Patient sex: M
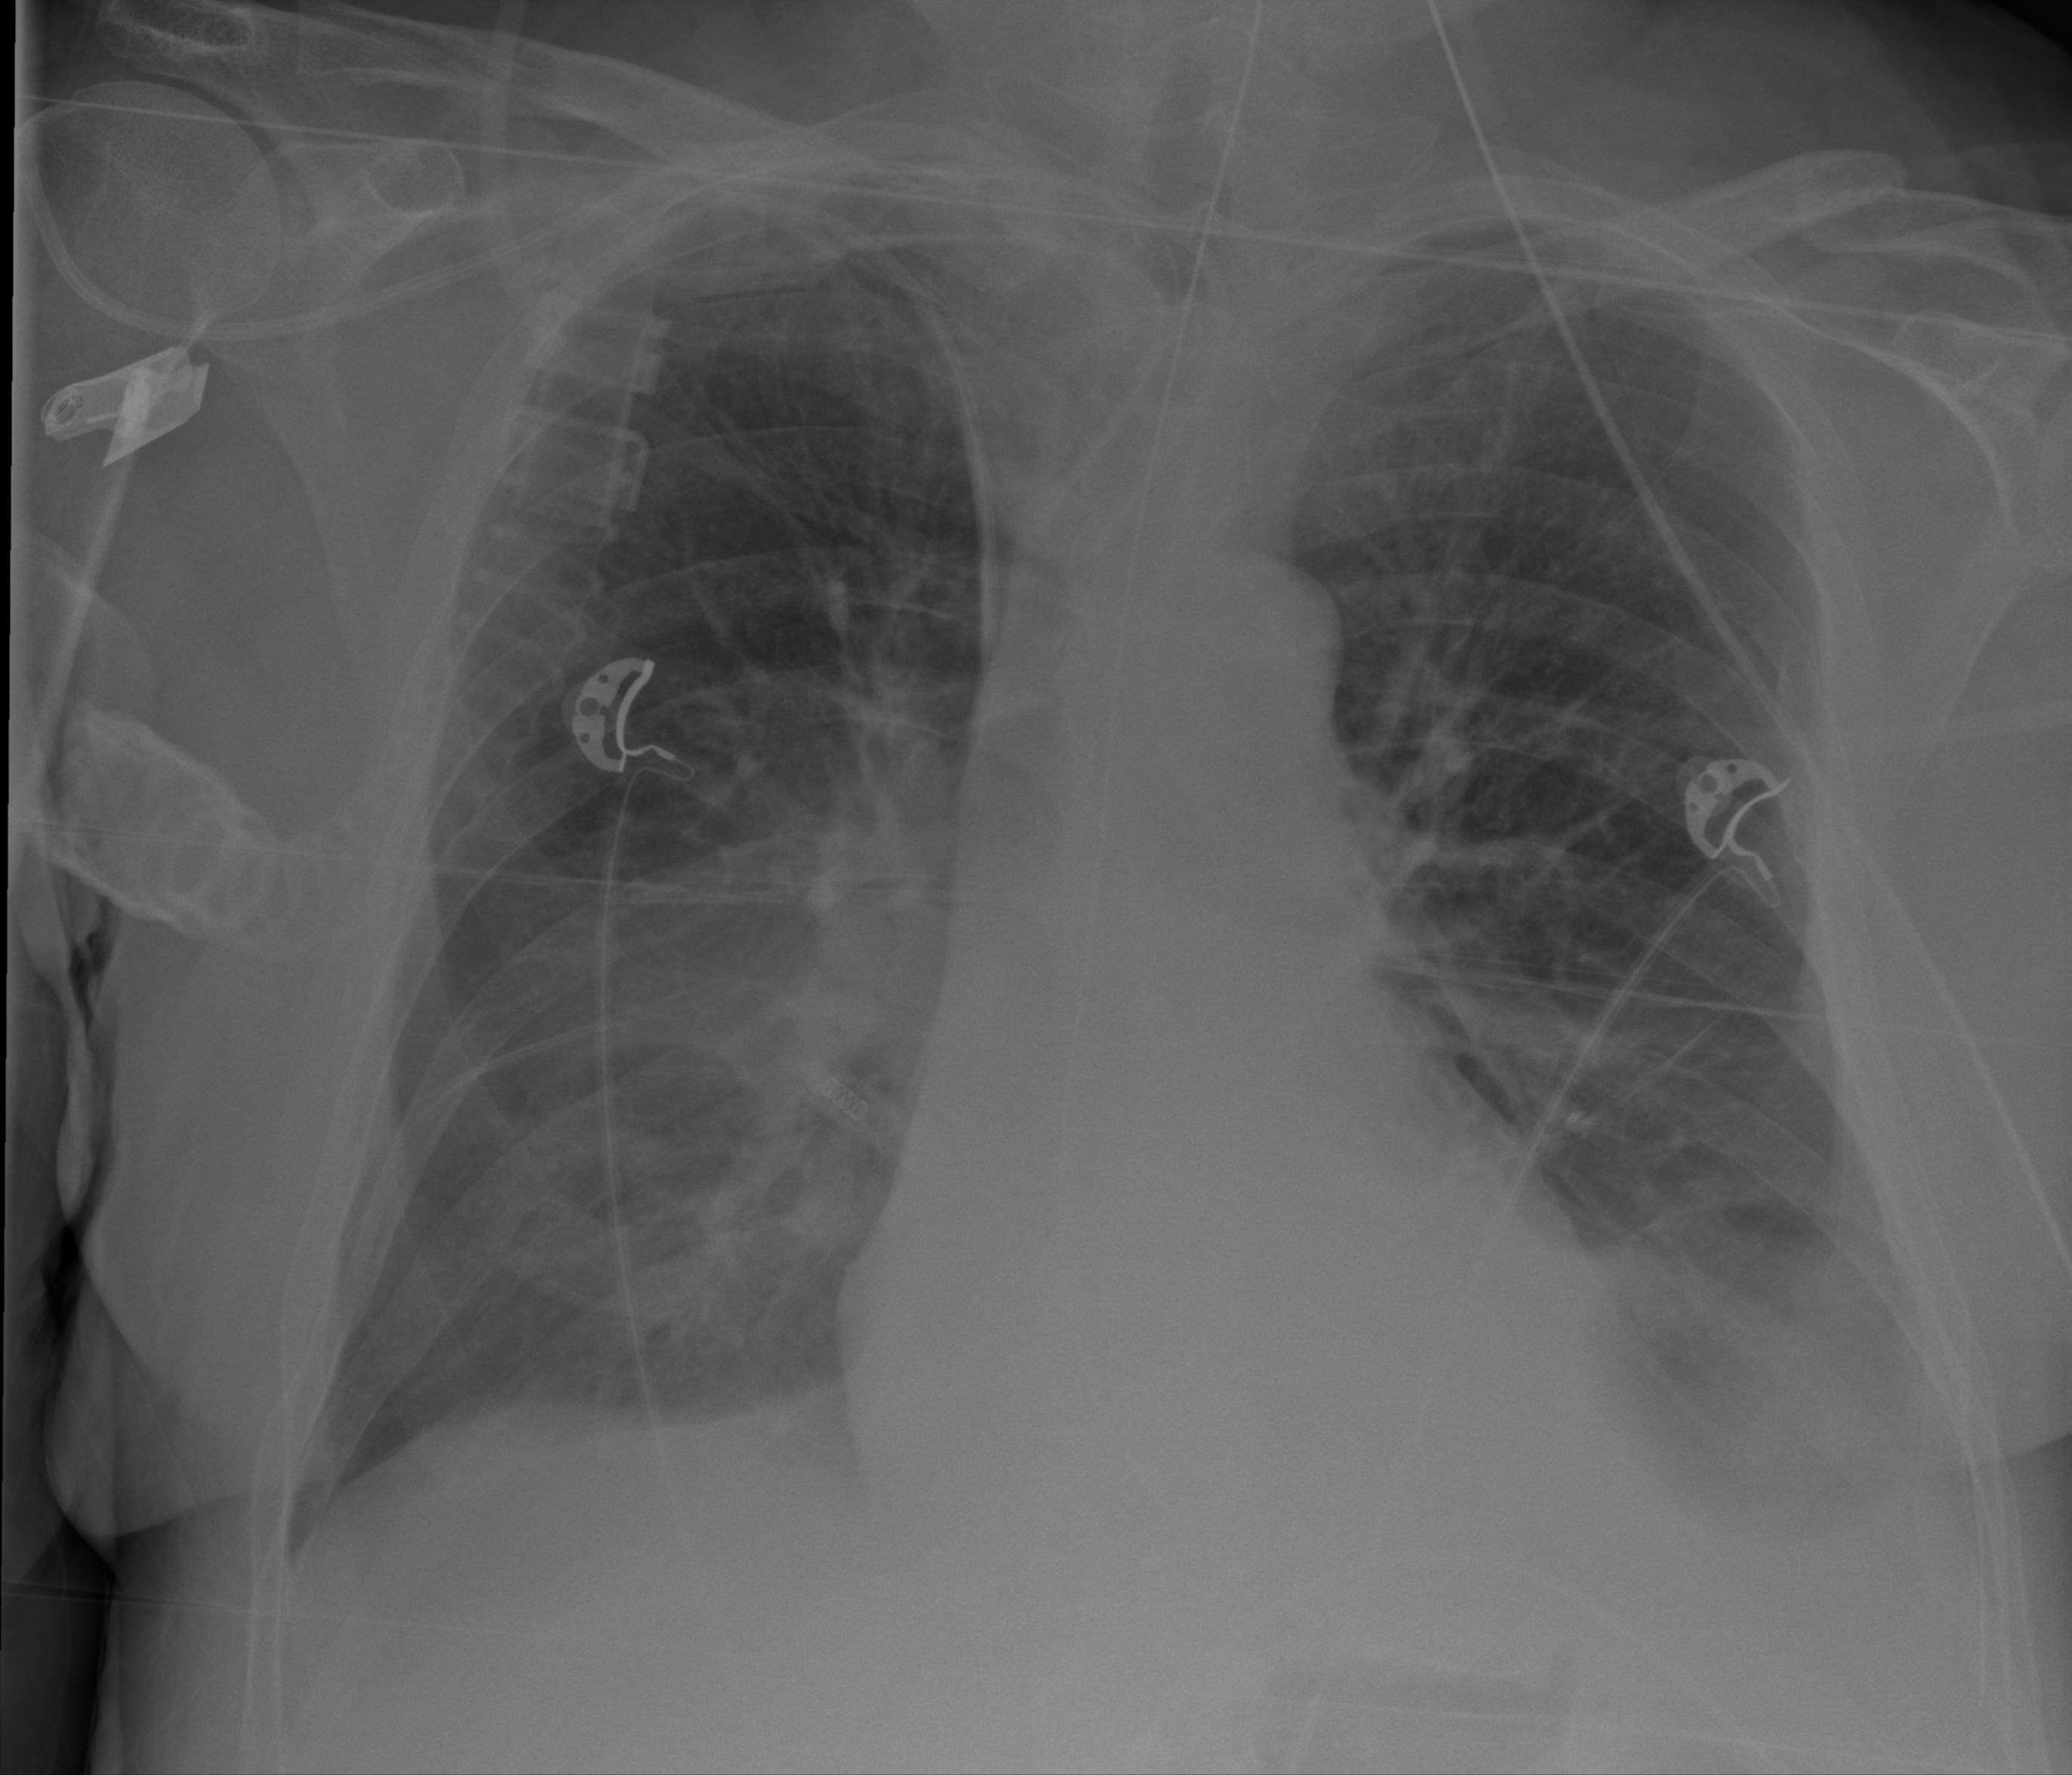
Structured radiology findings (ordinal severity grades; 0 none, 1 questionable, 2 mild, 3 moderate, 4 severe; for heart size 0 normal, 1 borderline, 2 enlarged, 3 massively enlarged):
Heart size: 0
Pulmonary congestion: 2
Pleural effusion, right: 3
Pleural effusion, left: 2
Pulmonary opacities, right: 2
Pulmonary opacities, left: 0
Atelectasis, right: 3
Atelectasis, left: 2